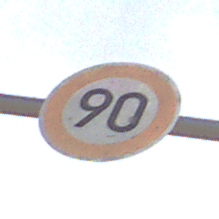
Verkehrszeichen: Geschwindigkeit90
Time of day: MorningAfternoon
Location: Outdoor (Suburban)
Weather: PartlyCloudy
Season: NotSpecified
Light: Natural